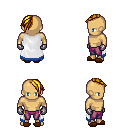
a pixel art fantasy rpg character, male body template, human, tanned skin, white trimmed cape, magenta pants, blonde long mohawk hairstyle, metal gloves, brown slippers, four views (front, back, left, right), 2x2 character sprite sheet, small pixel art, hard edges, no anti-aliasing